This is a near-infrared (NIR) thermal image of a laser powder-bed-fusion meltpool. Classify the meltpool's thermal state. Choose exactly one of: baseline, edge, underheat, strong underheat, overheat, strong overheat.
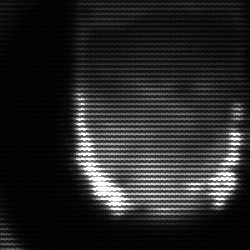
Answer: baseline